Interaction volume radius: 10 \u00c5
Interaction volume height: 10 \u00c5
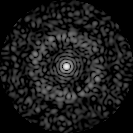
Disorder parameter: 0.853